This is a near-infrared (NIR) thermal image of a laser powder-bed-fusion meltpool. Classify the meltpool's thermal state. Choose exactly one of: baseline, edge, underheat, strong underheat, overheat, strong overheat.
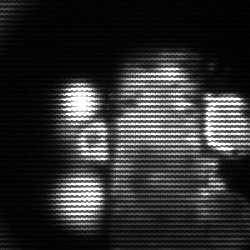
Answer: strong underheat